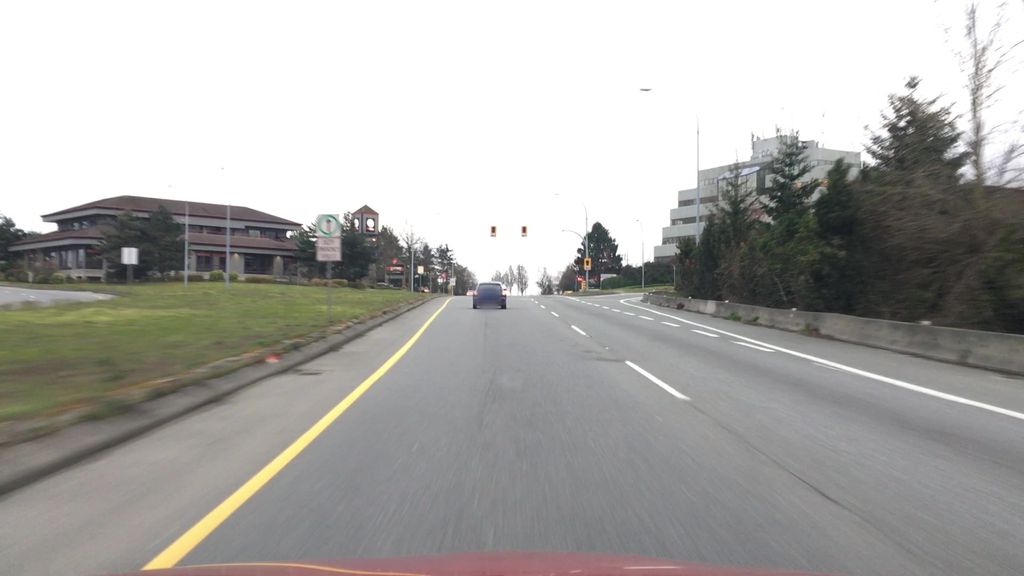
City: victoria